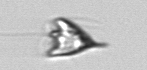
Label: Pyramimonas_longicauda